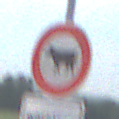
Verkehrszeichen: VerbotViehtrieb
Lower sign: ZeitangabenMitBeschraenkungAufWochentage1
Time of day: SunriseSunset
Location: Outdoor (Nature)
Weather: PartlyCloudy
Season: NotSpecified
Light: Natural